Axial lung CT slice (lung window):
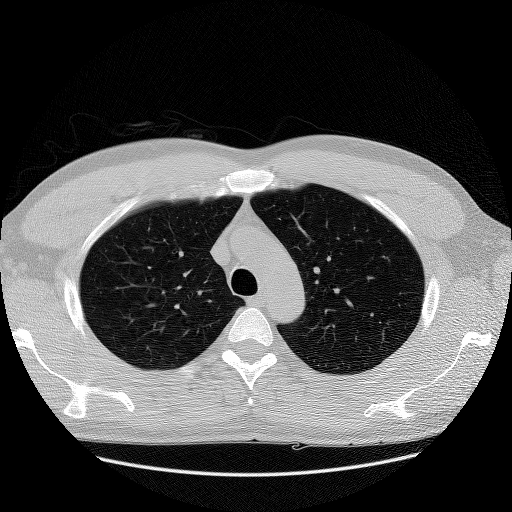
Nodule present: no